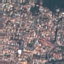
Label: Residential